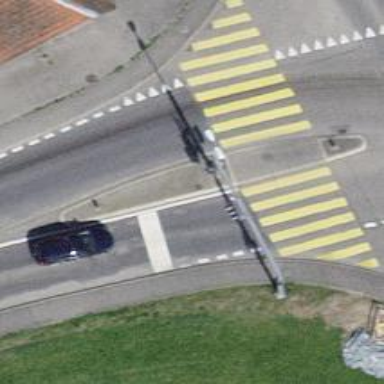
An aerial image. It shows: Road with traffic signals at the crossing.